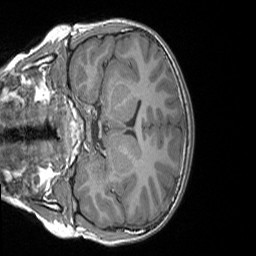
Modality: T1w
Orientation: coronal
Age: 9
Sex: male
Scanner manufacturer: siemens
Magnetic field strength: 3 T
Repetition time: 1.65 s
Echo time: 0.00203 s